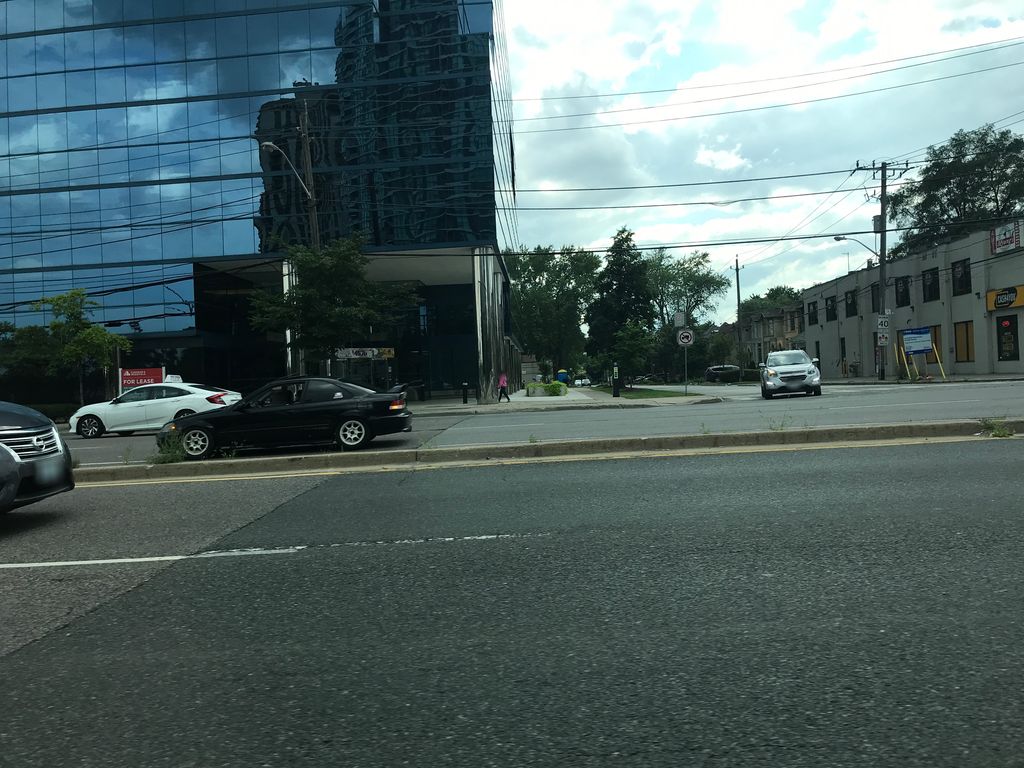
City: toronto